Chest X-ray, PA view. Patient: 31 years old, sex F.
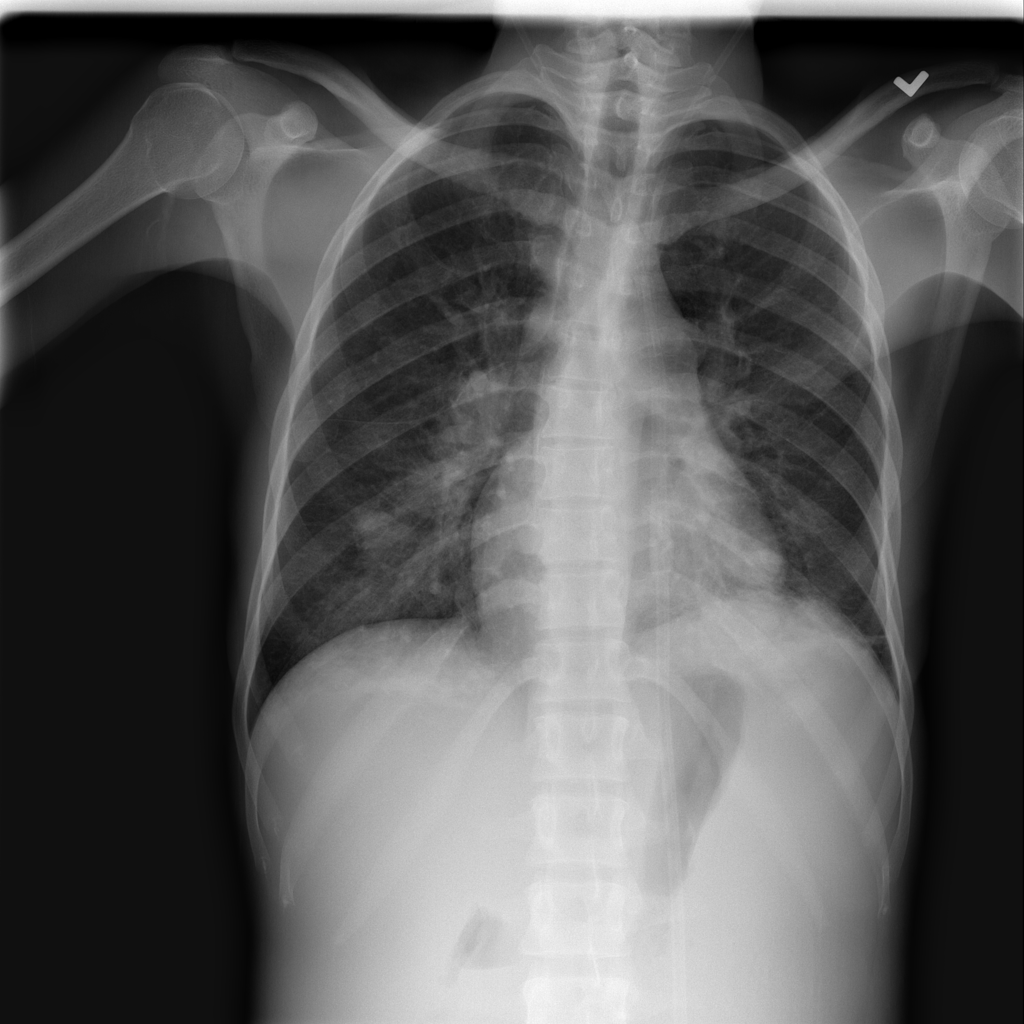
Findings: Infiltration